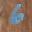
Label: 6